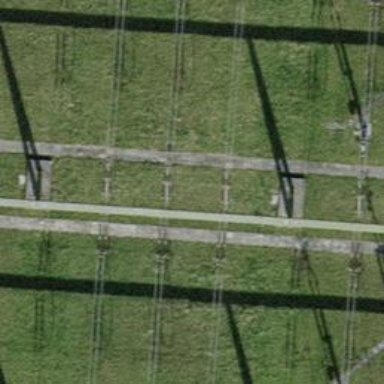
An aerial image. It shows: Busbar power line.